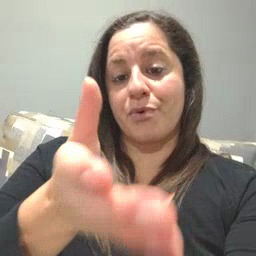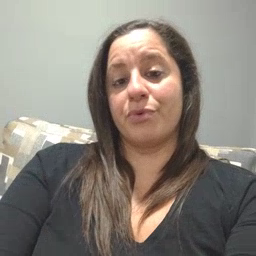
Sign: boat